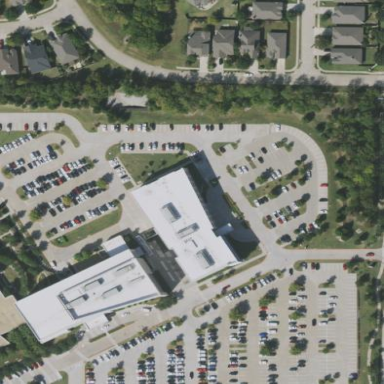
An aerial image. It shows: Hospital building.